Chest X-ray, PA view. Patient: 60 years old, sex F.
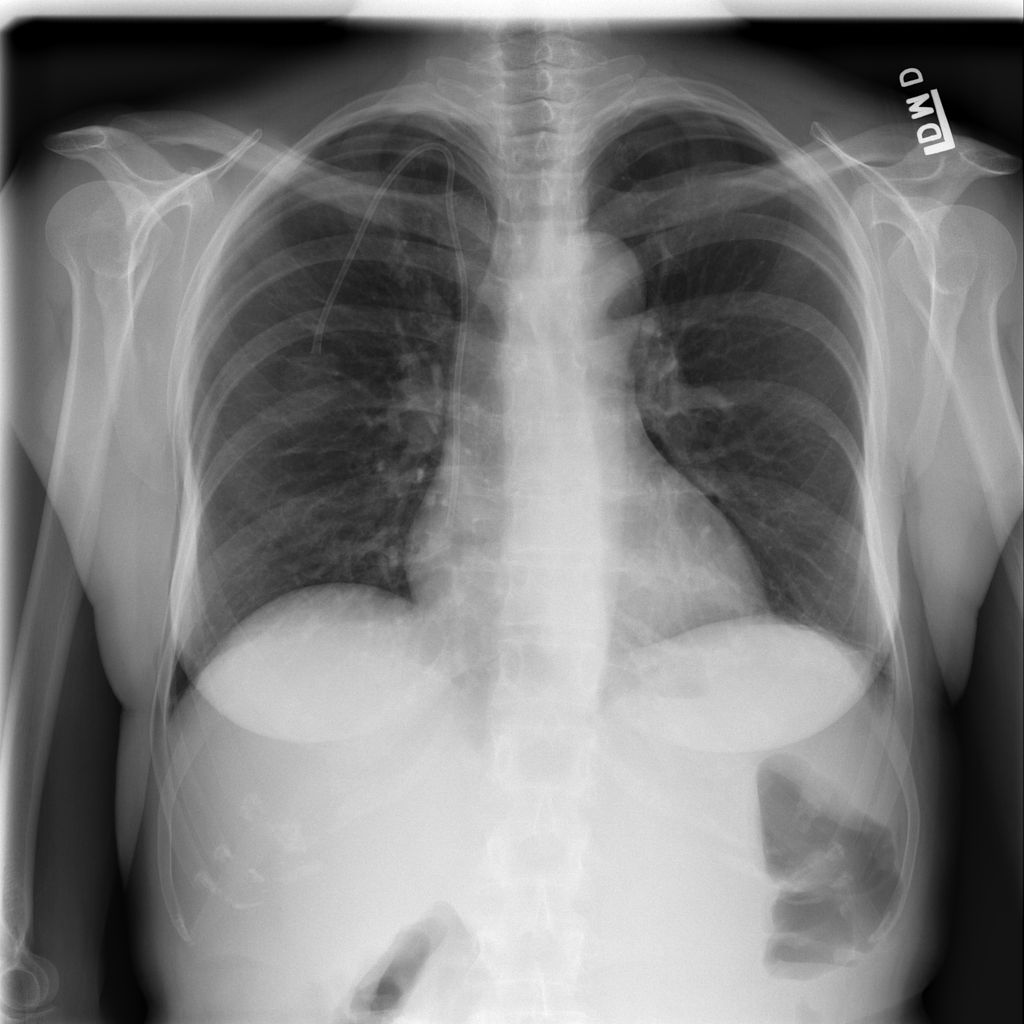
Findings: No Finding